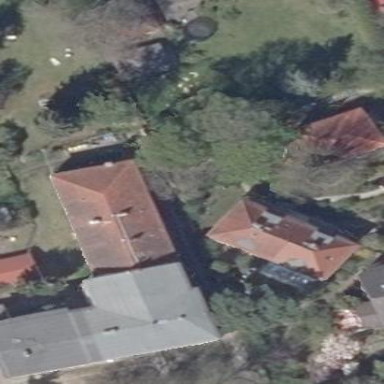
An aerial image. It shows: Semidetached house.